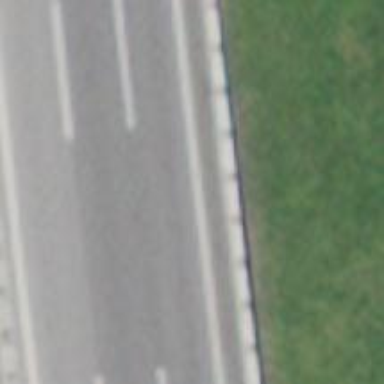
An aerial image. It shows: Asphalt bridge over motorway.